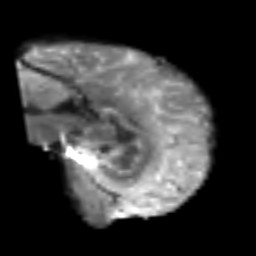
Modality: T2w
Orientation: sagittal
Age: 54
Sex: male
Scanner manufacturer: siemens
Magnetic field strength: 3 T
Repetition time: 6.1 s
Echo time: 0.101 s